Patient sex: M
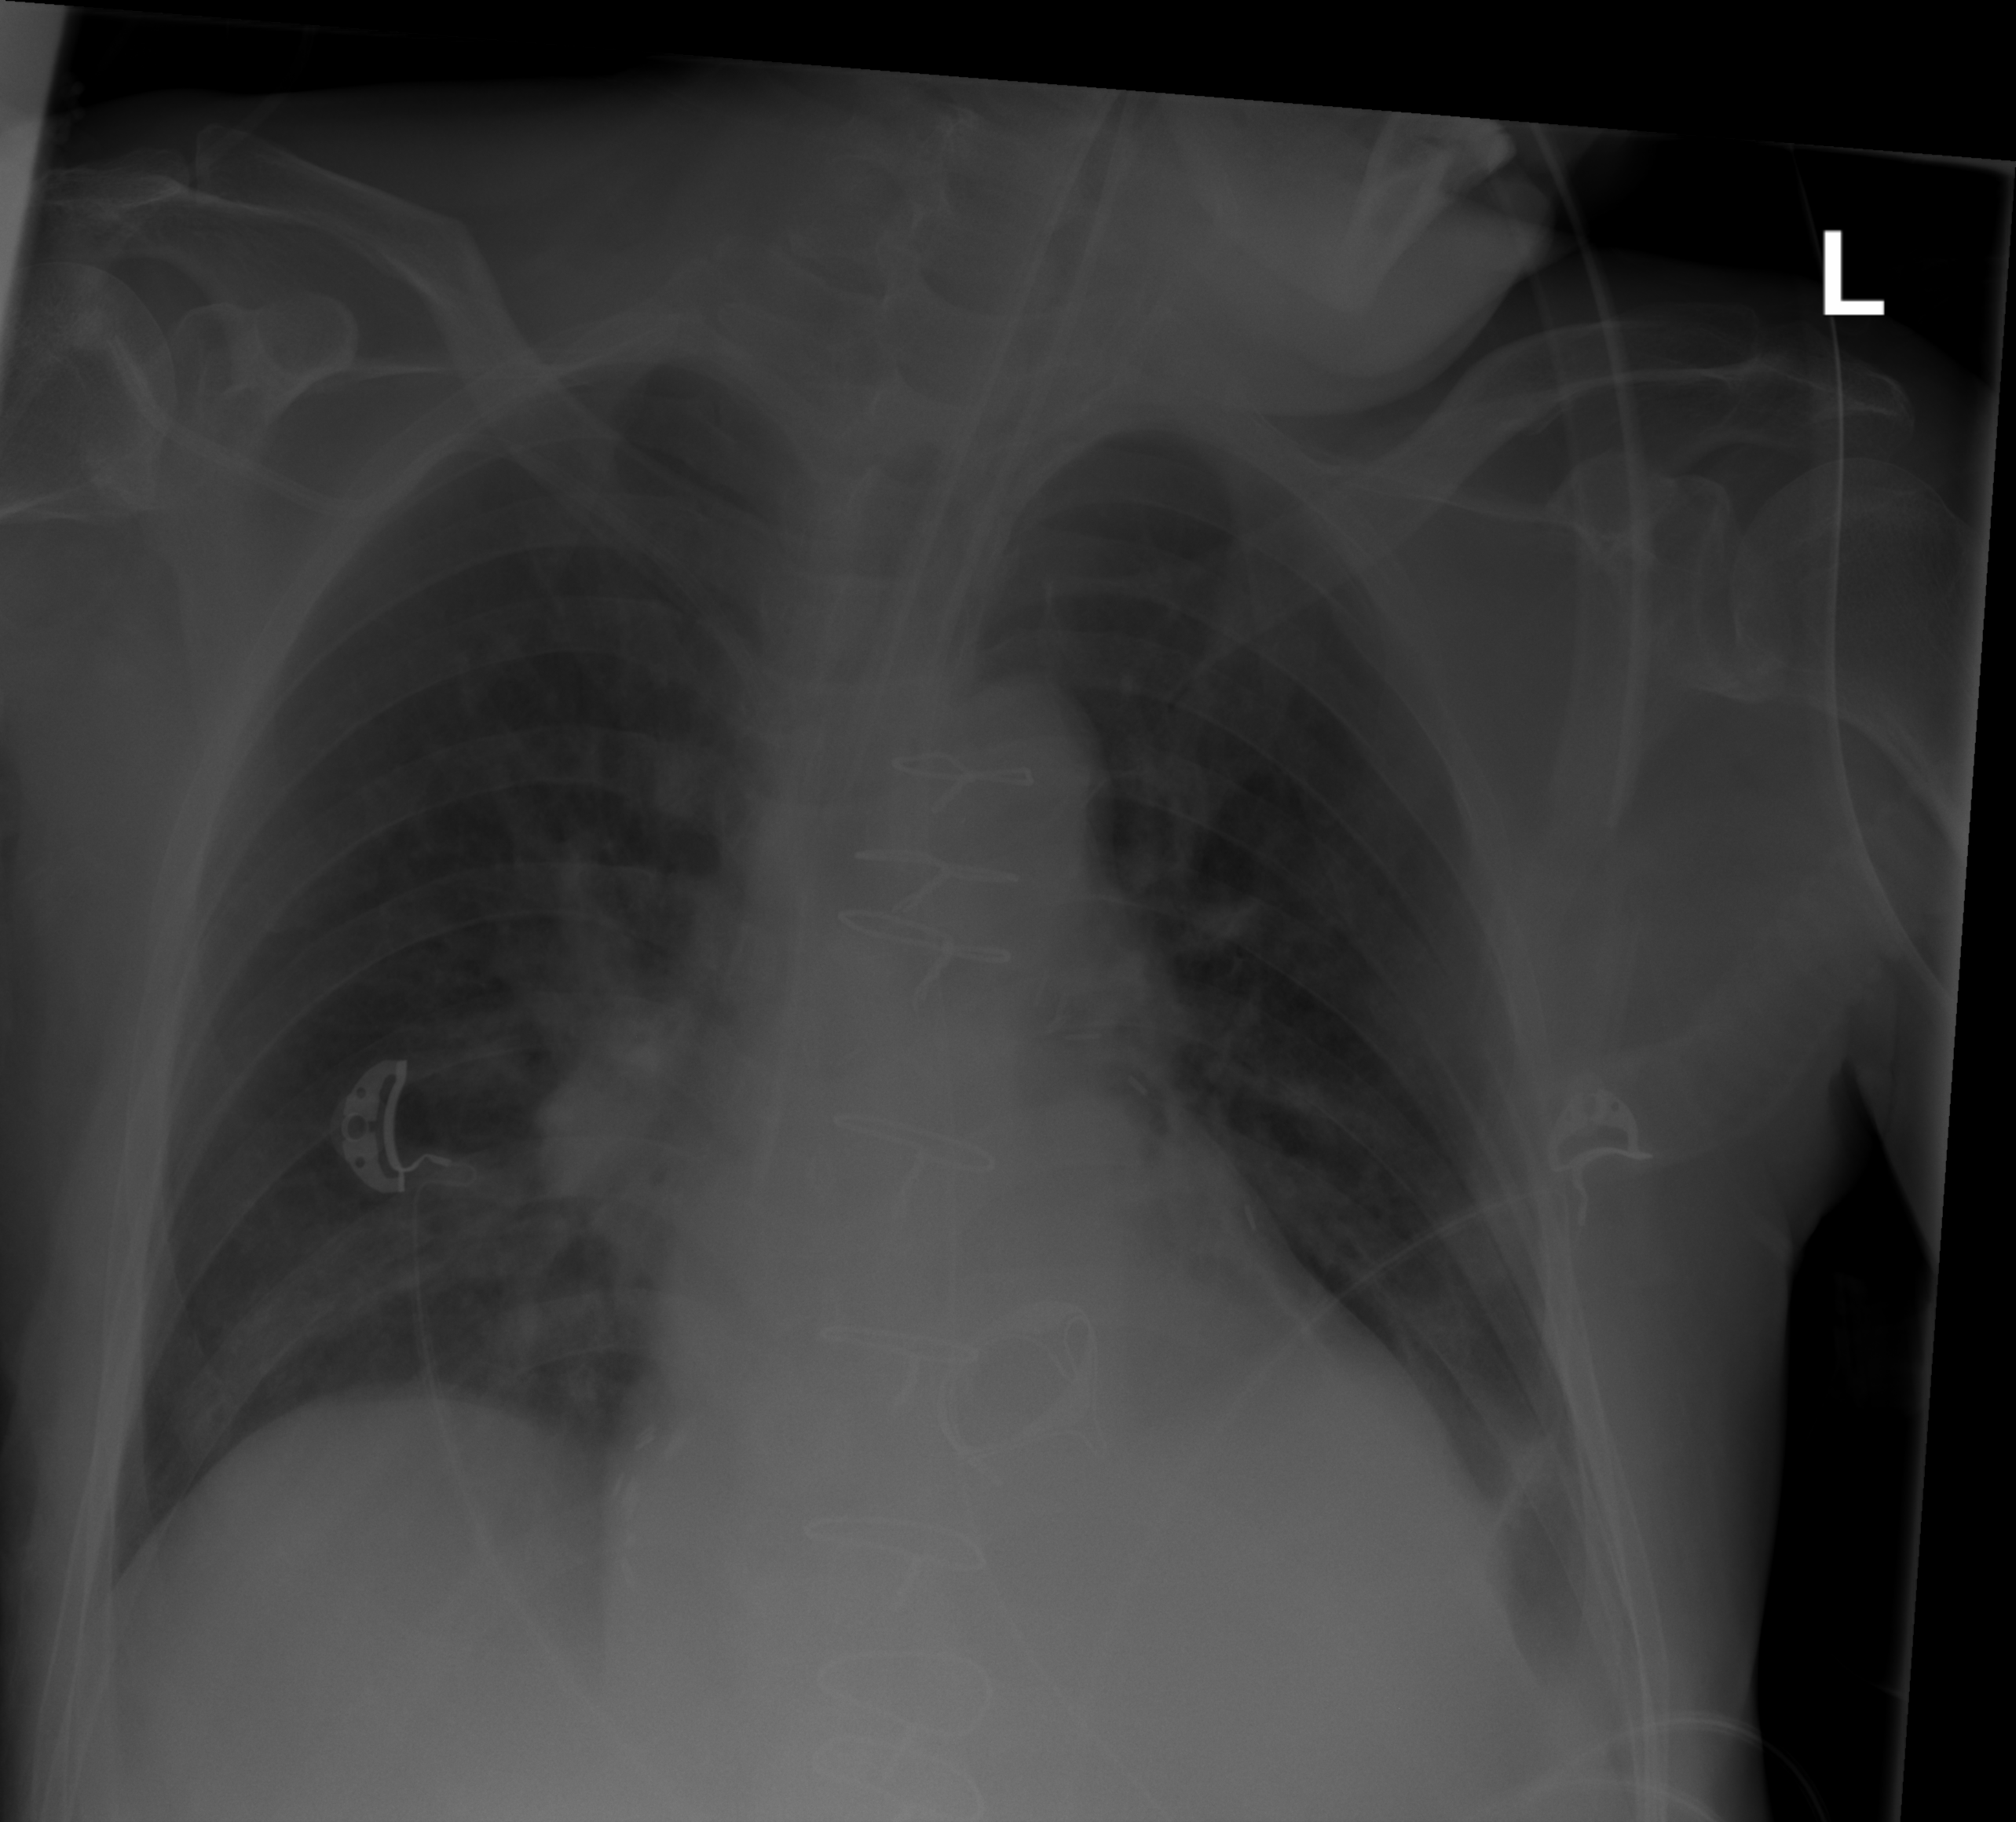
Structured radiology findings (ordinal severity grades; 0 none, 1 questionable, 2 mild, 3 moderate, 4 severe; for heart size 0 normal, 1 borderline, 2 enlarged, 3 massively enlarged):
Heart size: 0
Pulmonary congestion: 0
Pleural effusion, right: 0
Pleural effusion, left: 2
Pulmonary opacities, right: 1
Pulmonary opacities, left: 0
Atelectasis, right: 2
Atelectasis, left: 2